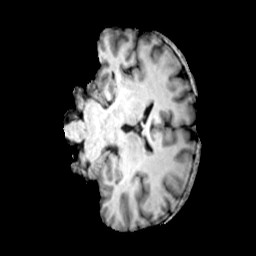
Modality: T1w
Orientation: coronal
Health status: ill
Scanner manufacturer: siemens
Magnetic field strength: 3 T
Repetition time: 2 s
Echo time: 0.00303 s